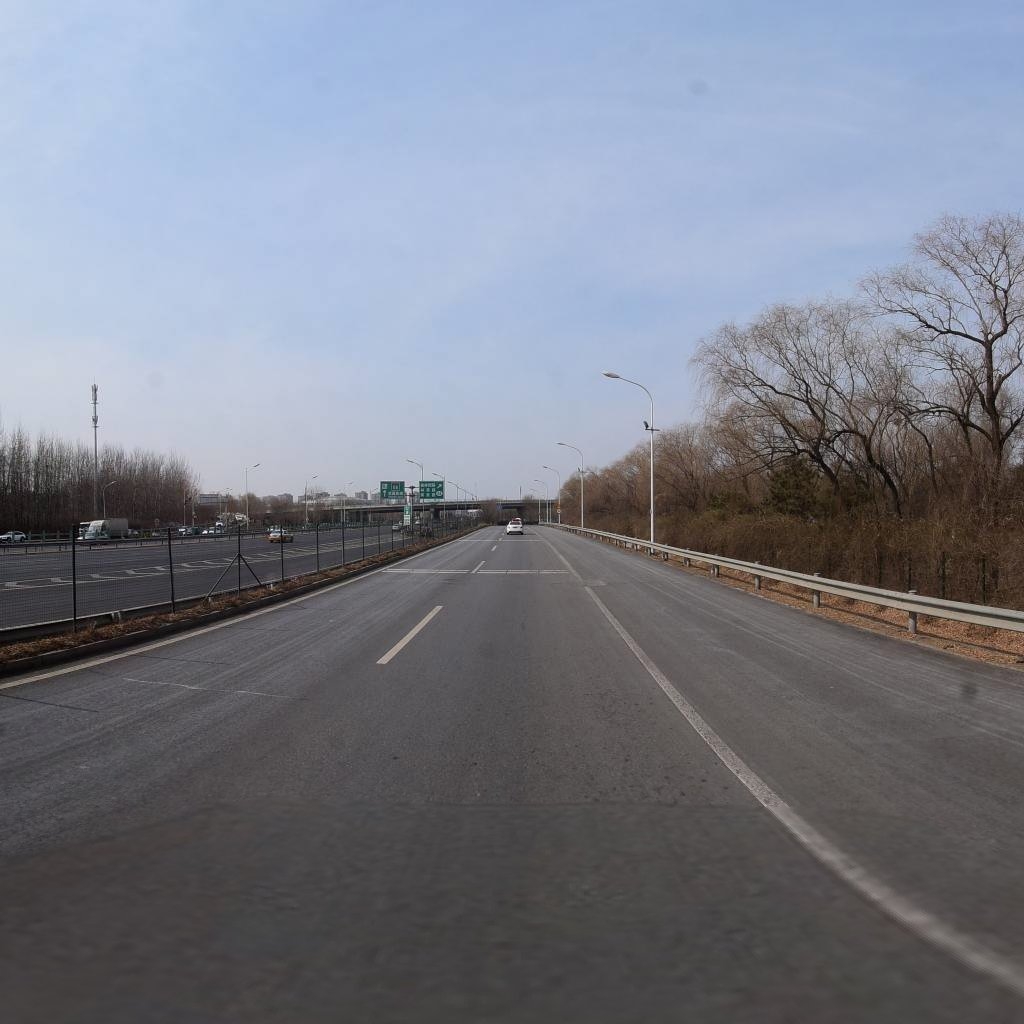
Region: Chaoyang
Road damage annotations: transverse patch